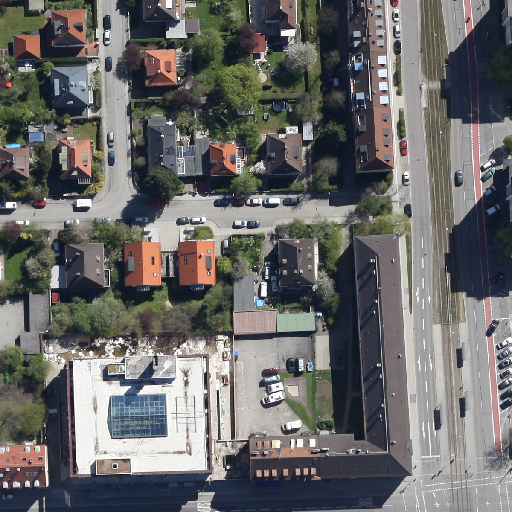
Referring expression: paved road